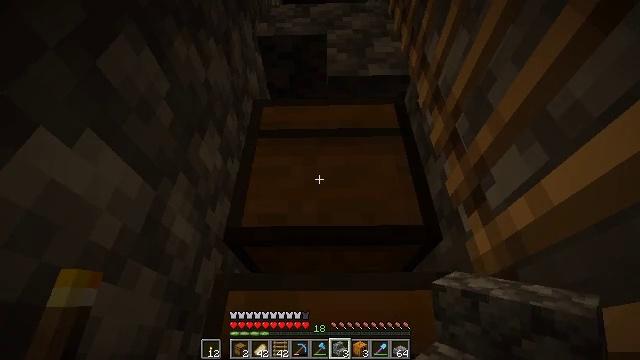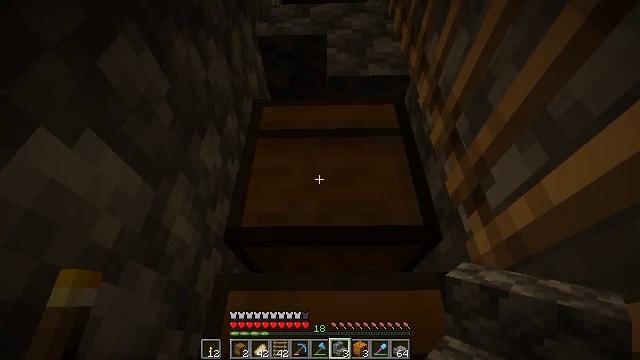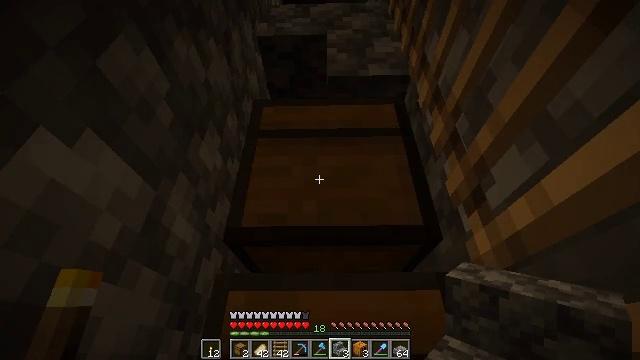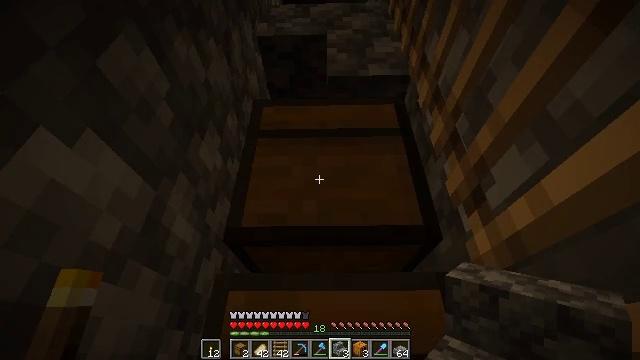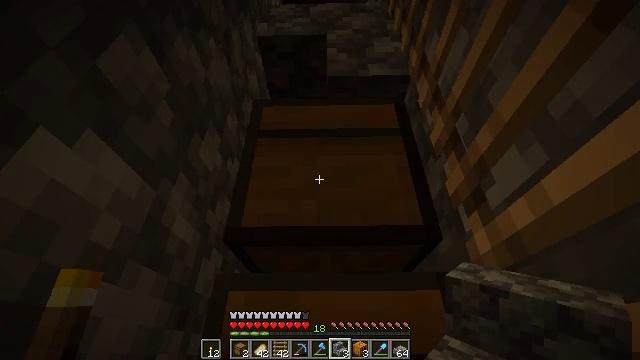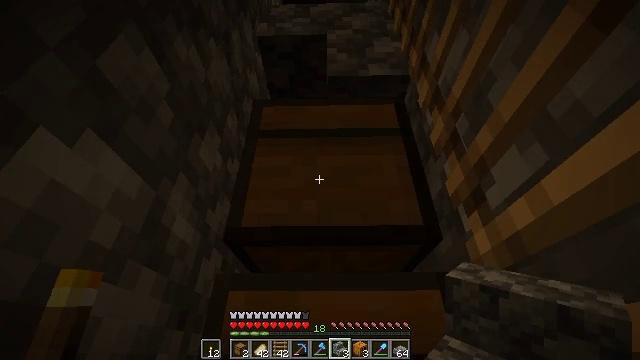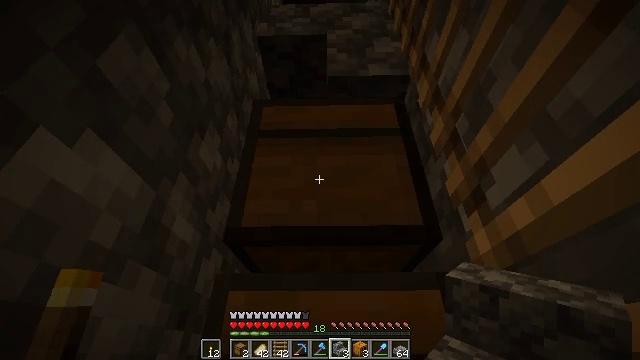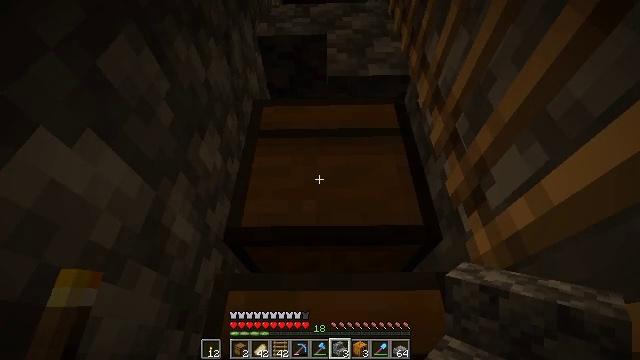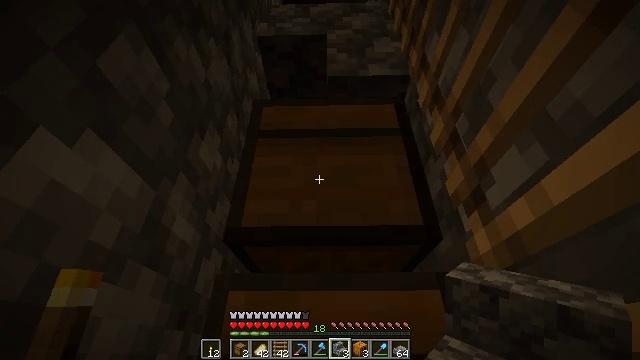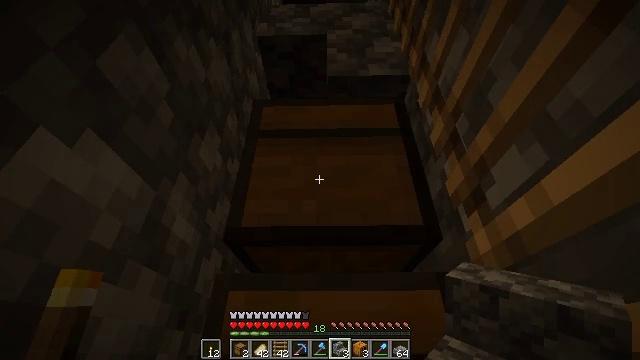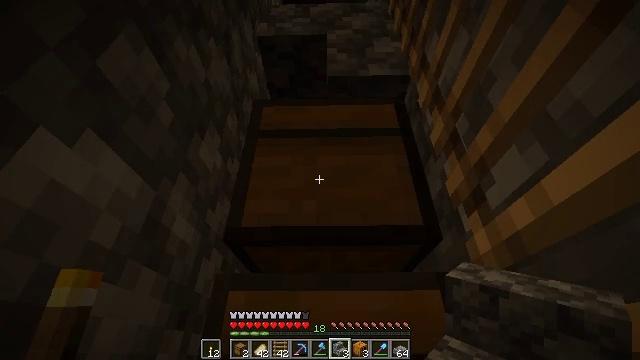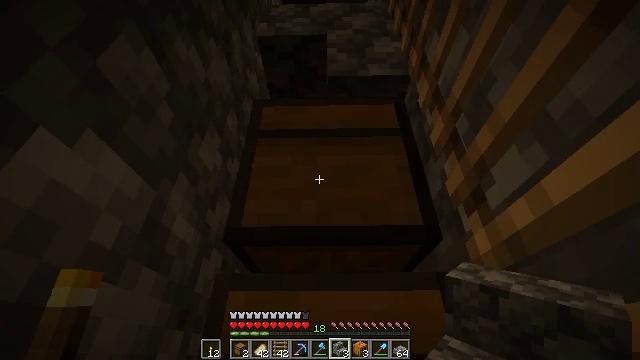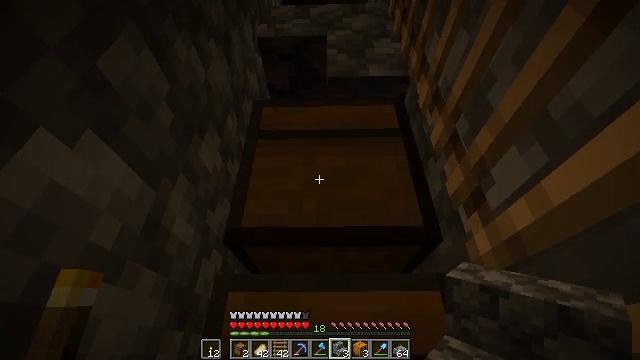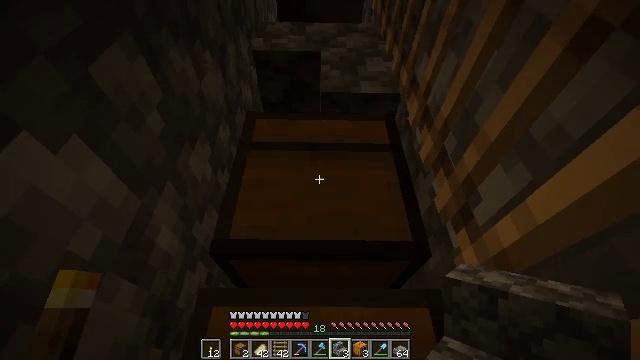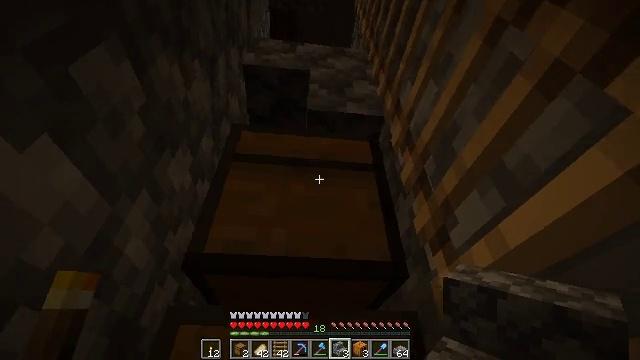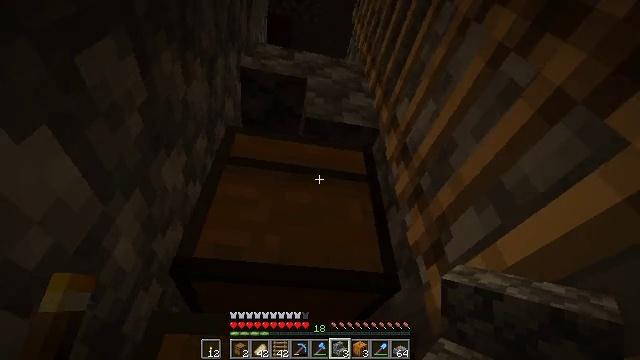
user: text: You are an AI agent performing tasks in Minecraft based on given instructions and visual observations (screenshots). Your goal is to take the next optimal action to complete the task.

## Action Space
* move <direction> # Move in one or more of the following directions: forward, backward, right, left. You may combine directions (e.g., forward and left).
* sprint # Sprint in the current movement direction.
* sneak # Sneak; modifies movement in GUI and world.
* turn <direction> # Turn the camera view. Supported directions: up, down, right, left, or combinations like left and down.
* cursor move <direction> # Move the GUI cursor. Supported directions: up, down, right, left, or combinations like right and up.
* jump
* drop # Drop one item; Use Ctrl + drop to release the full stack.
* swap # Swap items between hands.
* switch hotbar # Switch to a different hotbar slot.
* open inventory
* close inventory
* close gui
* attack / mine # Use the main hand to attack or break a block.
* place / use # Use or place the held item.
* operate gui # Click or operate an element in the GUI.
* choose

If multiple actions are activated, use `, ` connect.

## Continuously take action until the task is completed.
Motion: motion action
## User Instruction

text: Attack the cobblestone stairs to retrieve it.
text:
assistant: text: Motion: no_op
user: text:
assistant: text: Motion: no_op
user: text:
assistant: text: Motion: no_op
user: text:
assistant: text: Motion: no_op
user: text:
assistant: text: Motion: no_op
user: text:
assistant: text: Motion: no_op
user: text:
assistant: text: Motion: no_op
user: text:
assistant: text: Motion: no_op
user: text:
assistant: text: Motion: no_op
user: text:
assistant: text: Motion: no_op
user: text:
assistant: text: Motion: no_op
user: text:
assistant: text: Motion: no_op
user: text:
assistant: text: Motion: turn right and up
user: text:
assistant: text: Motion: turn right and up
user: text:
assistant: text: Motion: move left, turn right and up
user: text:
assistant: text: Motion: move left, turn right
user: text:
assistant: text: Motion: no_op
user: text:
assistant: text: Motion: no_op
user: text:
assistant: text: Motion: no_op
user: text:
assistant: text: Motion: no_op
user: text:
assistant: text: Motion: no_op
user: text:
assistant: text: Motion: no_op
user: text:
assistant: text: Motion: turn right
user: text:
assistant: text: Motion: move back, turn up
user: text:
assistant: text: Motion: move back, turn up
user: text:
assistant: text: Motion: move back, turn up
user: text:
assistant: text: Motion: no_op
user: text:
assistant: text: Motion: no_op
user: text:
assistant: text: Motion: no_op
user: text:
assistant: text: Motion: no_op